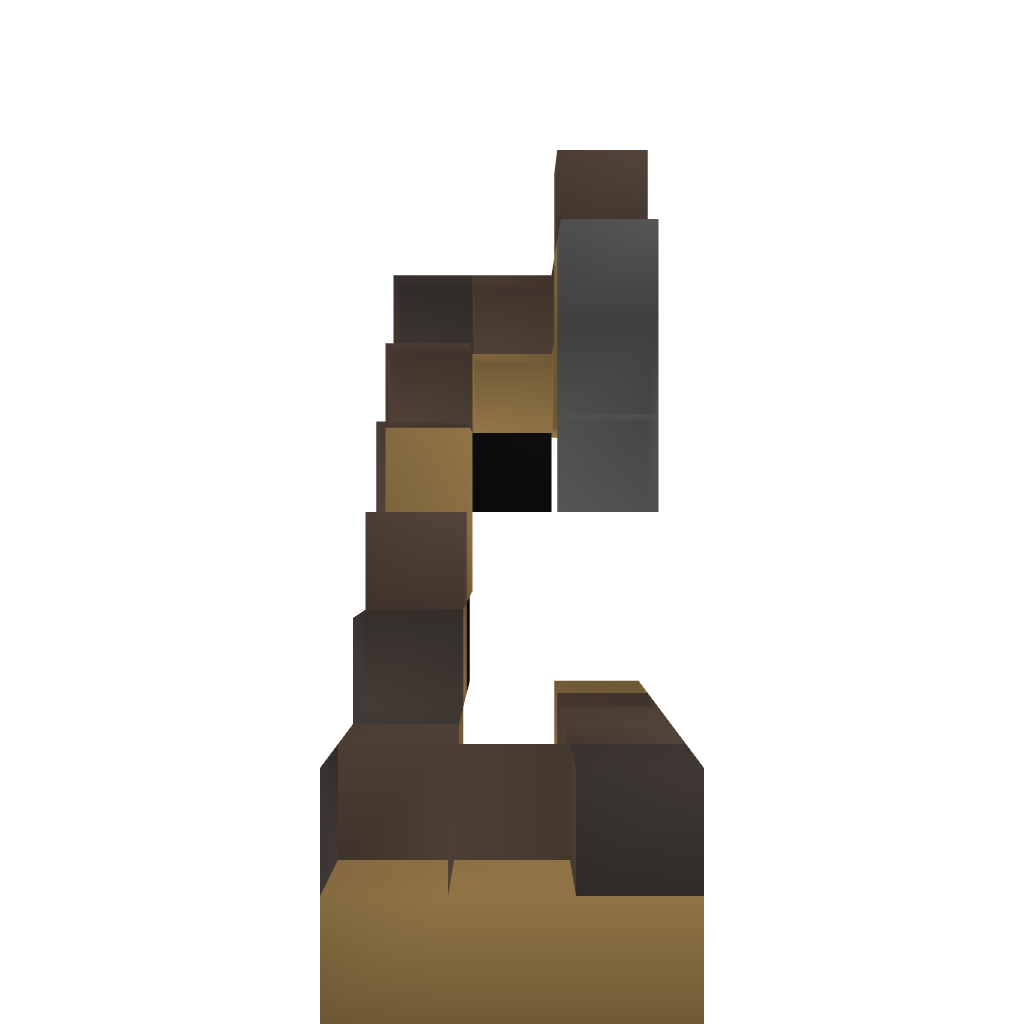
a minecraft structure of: small command block clock